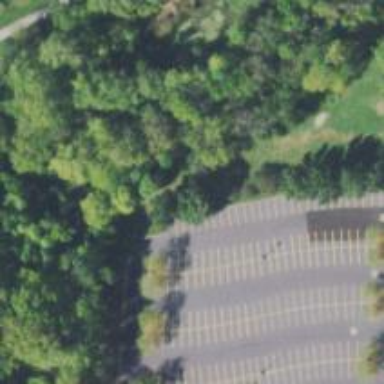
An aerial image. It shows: Disc golf basket.